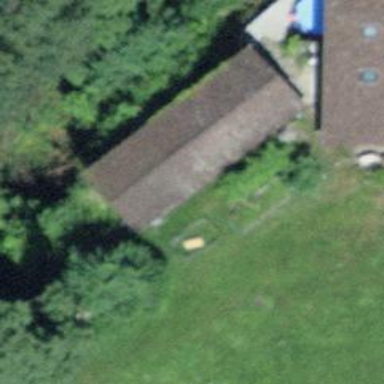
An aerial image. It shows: Barn.